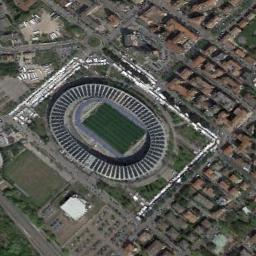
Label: stadium